Question: Sandbox:
<URL>
I'm trying to reproduce an effect similar to the following (with a fixed spacing between each tile):

I almost have the right effect, but as you can see on the sandbox, the boxes are overlapping the further down the right they get. My maths are probably off somewhere, but I don't see where.
Here's what I thought would work:
<URL>
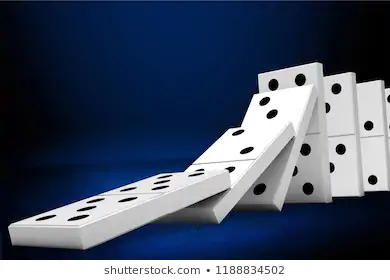
Answer: My implementation didn't take into account that the increment by which each box had to be moved wasn't the domino width, but rather a new amount defined by the following relation:
<URL>
I discovered it by completely omitting the domino width from the increment, only leaving the margins: the dominos were perfectly aligned on the left side, meaning that the alignment problem on the right side could only come from the width increment.